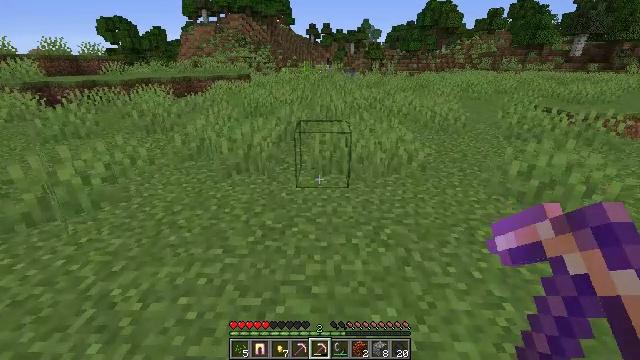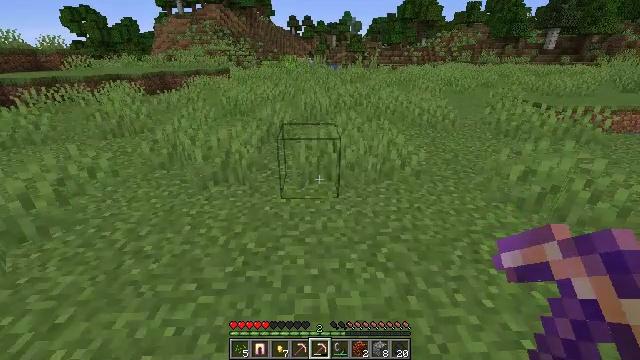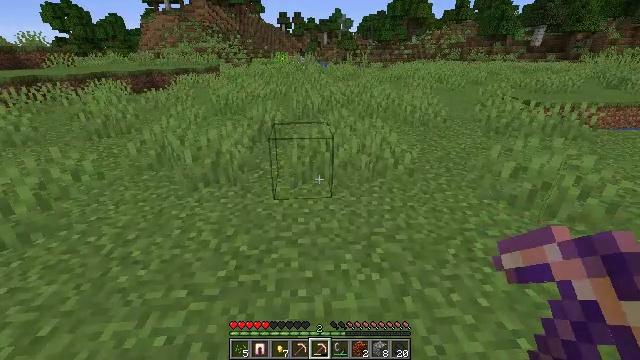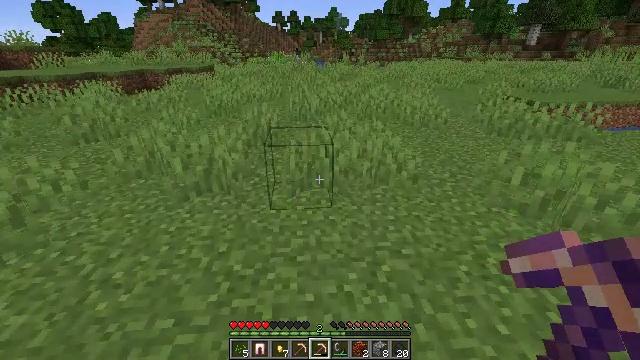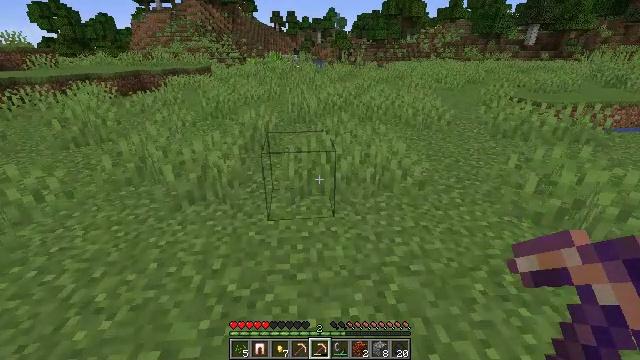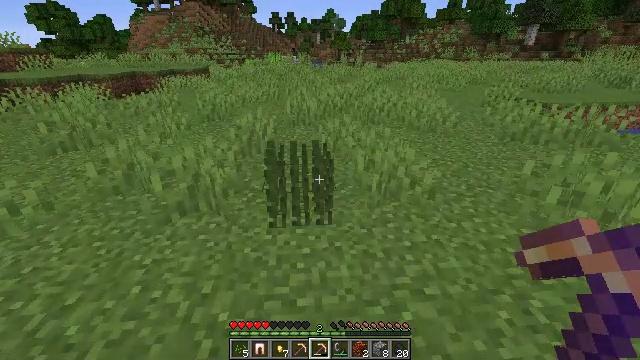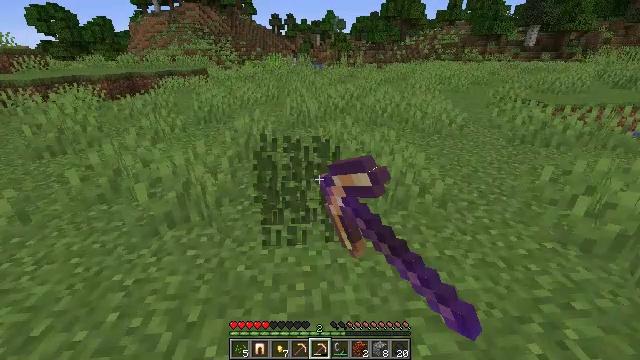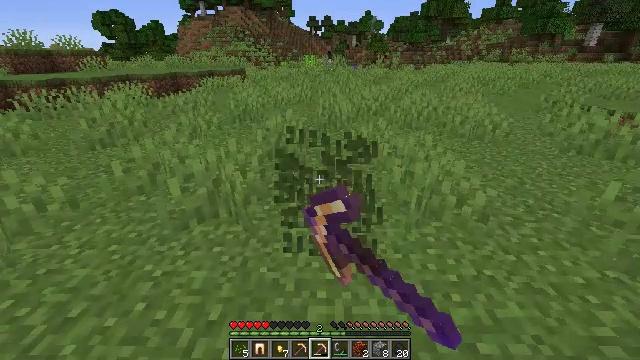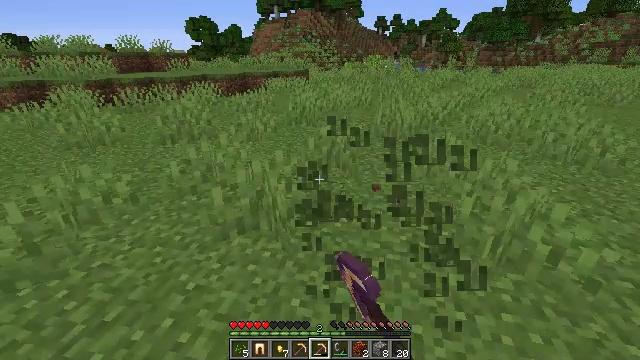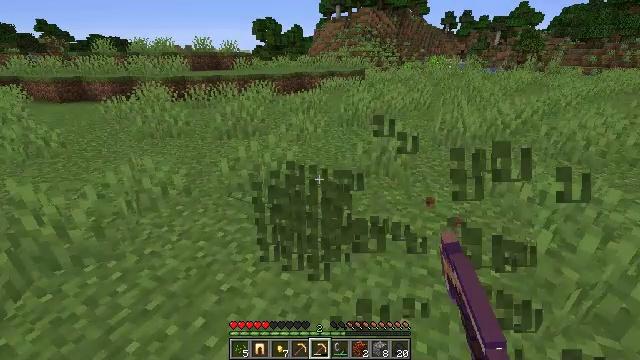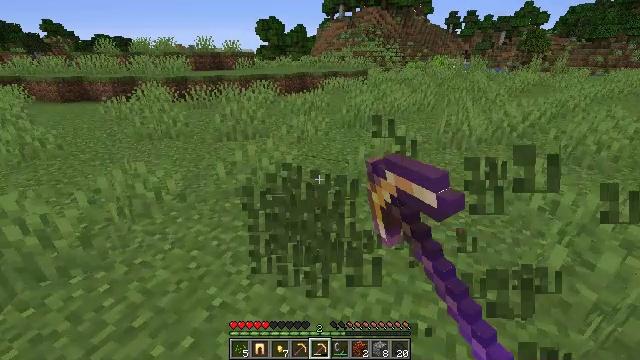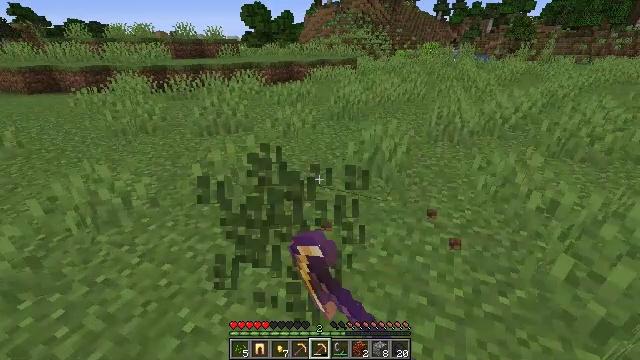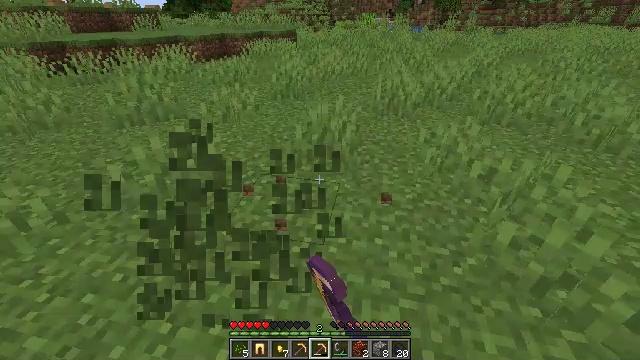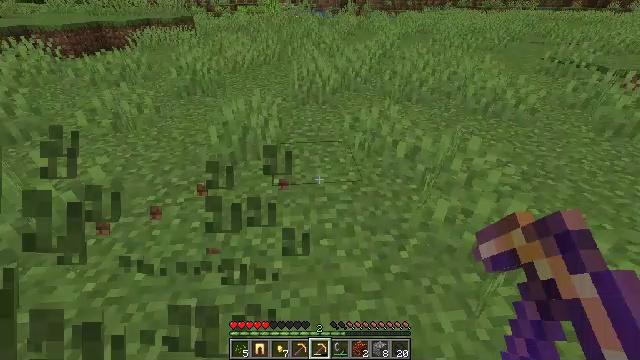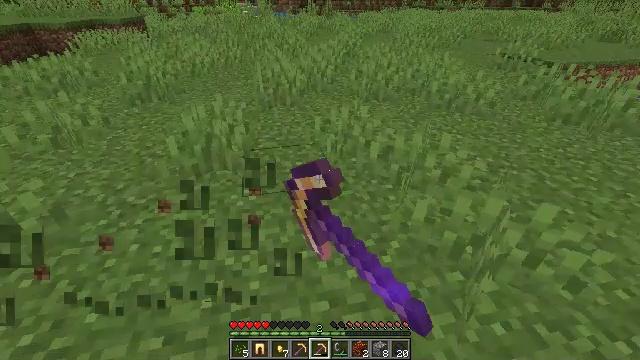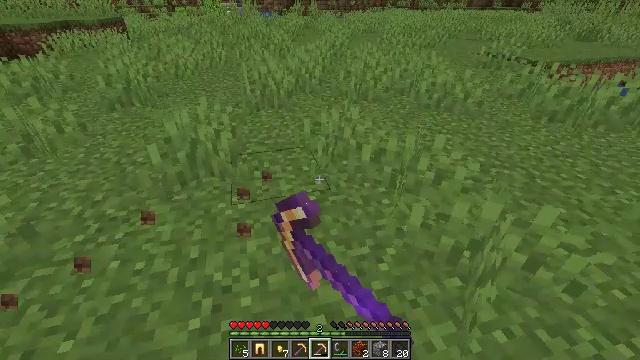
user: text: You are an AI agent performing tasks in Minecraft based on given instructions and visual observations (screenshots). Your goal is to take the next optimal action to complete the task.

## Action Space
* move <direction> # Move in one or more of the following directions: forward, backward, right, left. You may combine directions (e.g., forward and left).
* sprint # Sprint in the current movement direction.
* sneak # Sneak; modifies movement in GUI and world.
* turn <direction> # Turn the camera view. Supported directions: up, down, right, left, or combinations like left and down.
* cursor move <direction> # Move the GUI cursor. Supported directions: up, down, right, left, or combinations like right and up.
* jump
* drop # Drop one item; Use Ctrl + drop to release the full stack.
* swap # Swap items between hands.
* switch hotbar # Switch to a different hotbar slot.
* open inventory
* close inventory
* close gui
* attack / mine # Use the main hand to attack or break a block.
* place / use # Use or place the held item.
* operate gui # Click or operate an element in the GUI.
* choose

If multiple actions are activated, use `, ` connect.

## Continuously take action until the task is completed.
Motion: motion action
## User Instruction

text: Clear the ground by mining grass.
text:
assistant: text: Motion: move forward, turn right and down
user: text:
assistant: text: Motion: move forward, turn right
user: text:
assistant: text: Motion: move forward
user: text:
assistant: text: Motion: move forward
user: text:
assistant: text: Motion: move forward, attack / mine
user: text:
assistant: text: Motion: move forward, attack / mine
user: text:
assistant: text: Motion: move forward, turn left, attack / mine
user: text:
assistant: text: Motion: move forward, turn left, attack / mine
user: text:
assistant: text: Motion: move forward, turn left, attack / mine
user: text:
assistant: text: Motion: move forward, attack / mine
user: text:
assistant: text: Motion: move forward, turn right and down, attack / mine
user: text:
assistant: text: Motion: move forward, turn right and down, attack / mine
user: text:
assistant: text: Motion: move forward, turn right and down, attack / mine
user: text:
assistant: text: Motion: move forward, turn right, attack / mine
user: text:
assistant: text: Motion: move forward, turn right, attack / mine
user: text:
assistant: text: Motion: move forward, turn right, attack / mine
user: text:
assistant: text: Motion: move forward, attack / mine
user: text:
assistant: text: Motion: move forward, attack / mine
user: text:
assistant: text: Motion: move forward, attack / mine
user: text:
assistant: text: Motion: move forward, attack / mine
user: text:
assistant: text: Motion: move forward, attack / mine
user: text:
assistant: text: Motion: move forward, attack / mine
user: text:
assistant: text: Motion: move forward, attack / mine
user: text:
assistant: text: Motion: move forward, attack / mine
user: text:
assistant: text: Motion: move forward, attack / mine
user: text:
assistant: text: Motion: move forward, attack / mine
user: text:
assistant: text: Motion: move forward
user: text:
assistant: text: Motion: move forward, turn left
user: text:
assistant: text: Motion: move forward, turn left
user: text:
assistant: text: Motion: move forward